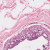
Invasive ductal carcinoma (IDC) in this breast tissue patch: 0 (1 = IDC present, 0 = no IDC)